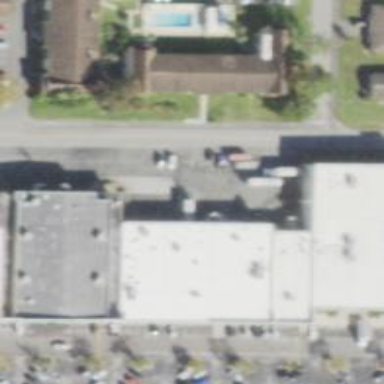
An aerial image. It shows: Building.